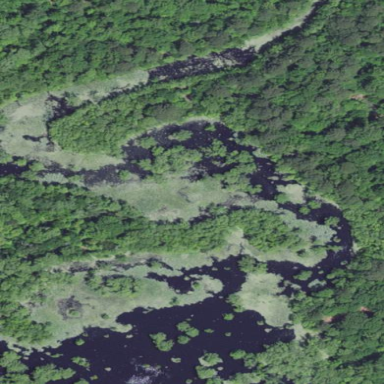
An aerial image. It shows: Swampy wetland area.